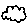
Label: cloud